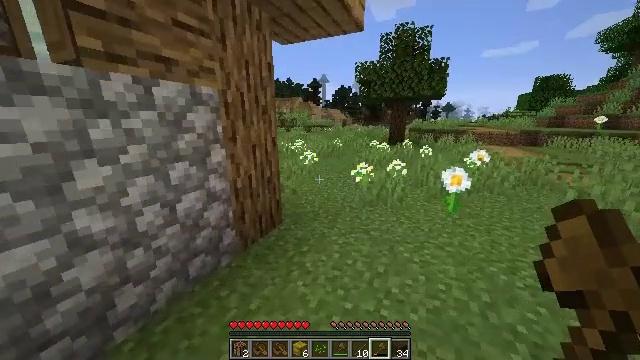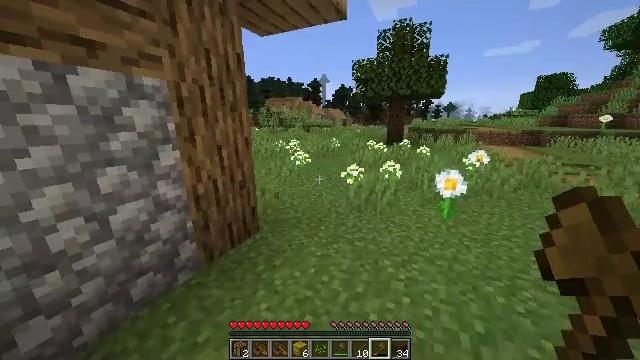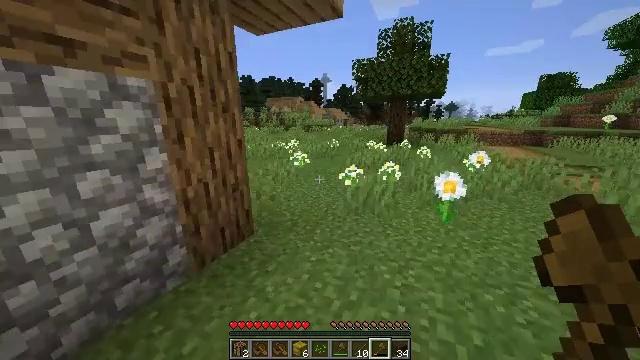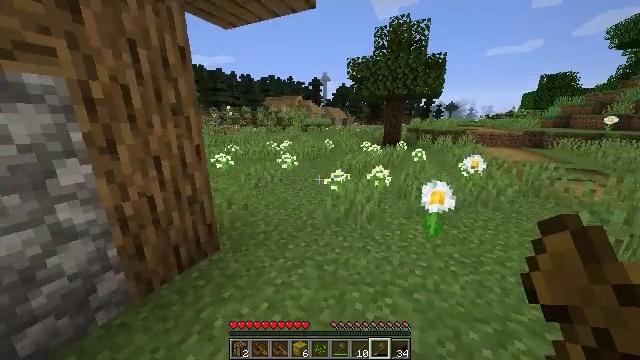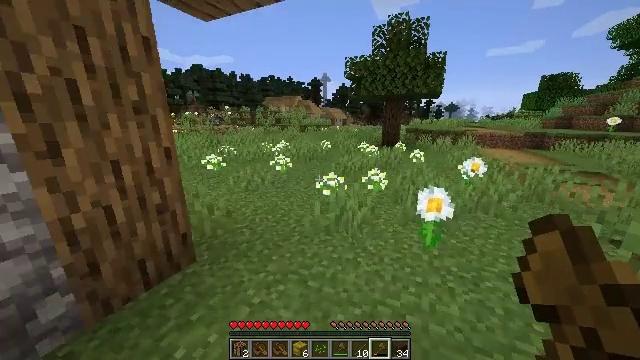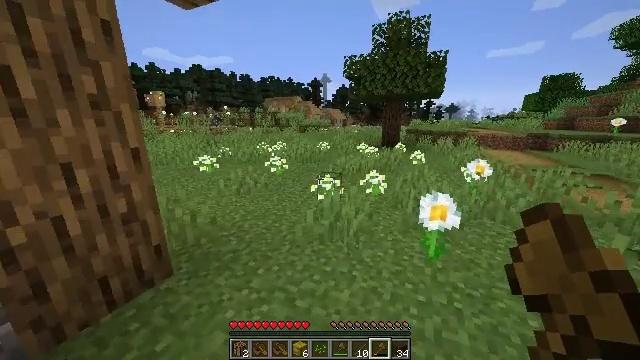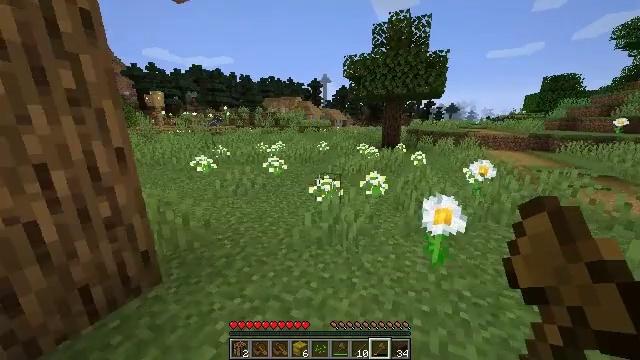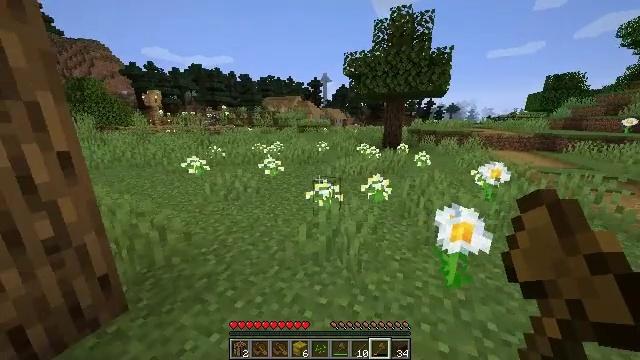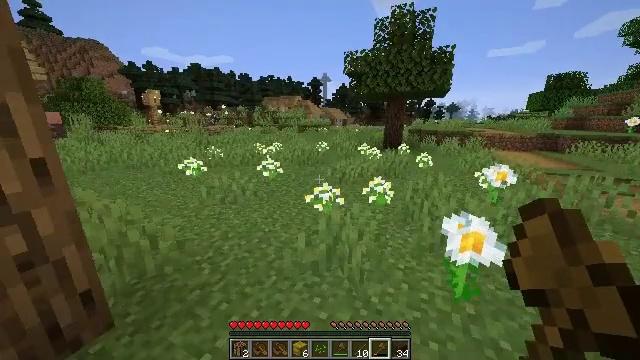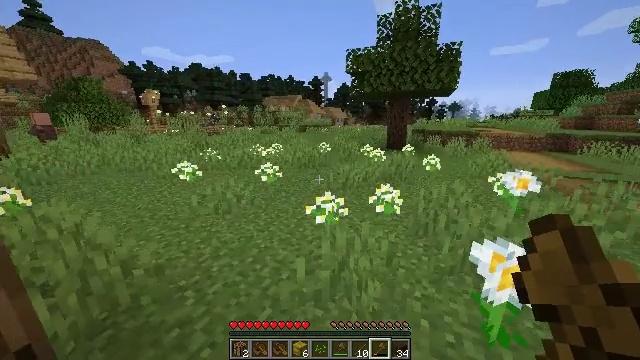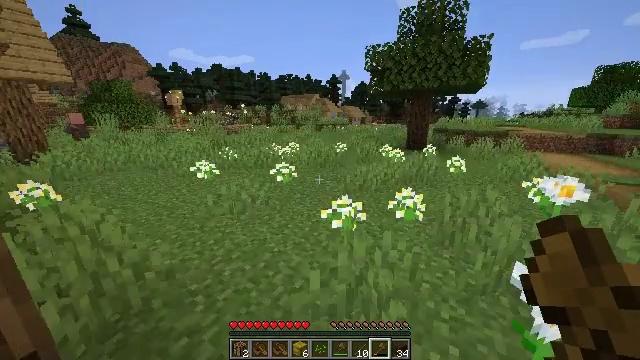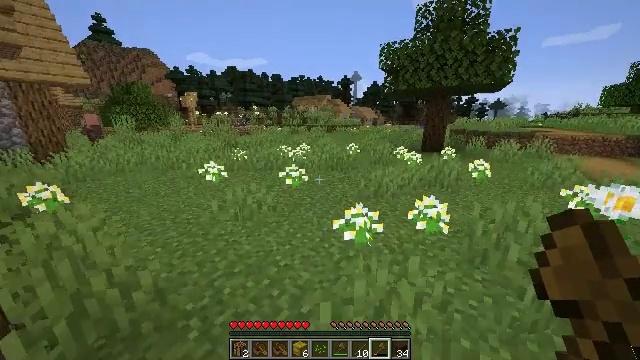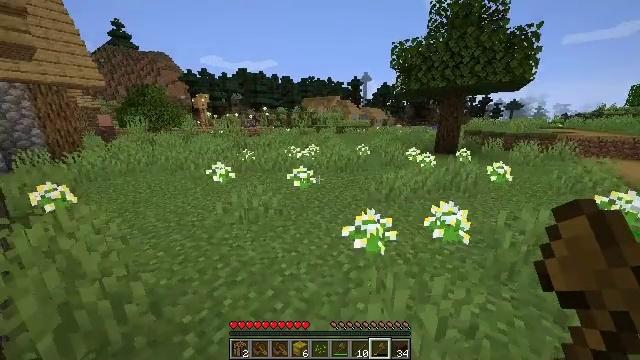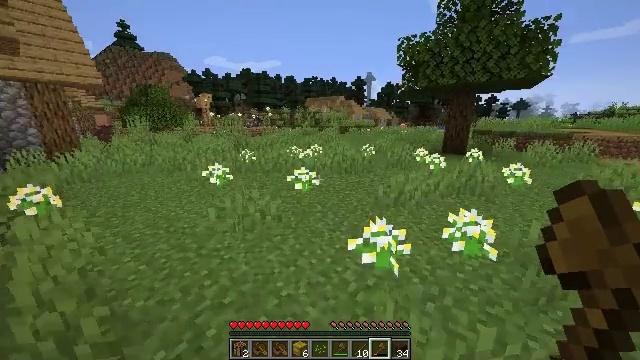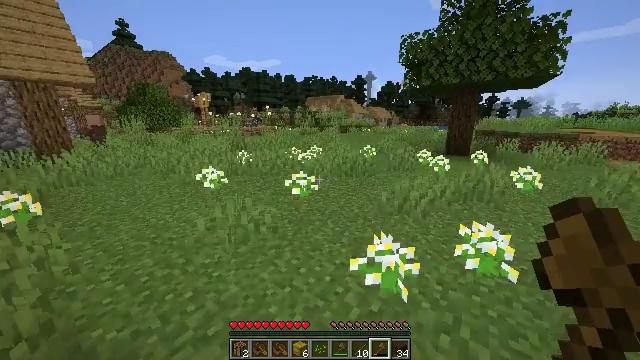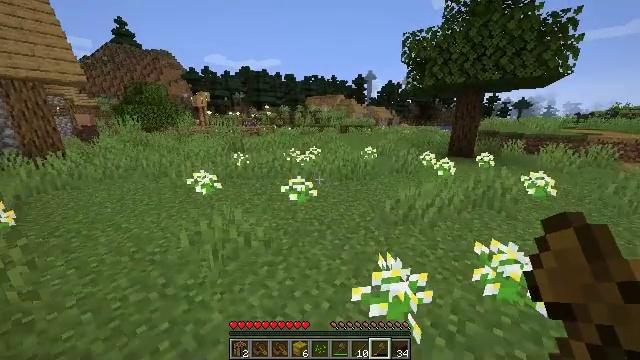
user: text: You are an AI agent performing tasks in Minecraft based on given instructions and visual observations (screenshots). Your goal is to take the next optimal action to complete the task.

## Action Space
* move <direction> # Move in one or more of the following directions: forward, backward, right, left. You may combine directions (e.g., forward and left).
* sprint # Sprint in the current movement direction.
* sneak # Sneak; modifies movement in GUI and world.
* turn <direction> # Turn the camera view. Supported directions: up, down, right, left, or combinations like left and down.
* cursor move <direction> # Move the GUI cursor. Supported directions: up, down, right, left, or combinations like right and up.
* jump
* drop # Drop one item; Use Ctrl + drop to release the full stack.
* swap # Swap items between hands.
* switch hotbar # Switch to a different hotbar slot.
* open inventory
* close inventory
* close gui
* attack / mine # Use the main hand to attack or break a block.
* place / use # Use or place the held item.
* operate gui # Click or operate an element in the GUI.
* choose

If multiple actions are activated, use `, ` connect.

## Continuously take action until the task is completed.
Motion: motion action
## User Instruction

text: Break the white bed to relocate it.
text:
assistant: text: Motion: move forward and move right
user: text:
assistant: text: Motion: move forward and move right
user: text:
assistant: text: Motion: move forward and move right
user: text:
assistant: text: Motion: move forward
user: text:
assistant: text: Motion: move forward
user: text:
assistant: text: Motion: move forward
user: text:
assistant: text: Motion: move forward
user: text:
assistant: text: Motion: move forward
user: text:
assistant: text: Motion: move forward
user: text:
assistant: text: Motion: move forward, turn left
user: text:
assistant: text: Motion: move forward, turn left
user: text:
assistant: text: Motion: move forward, turn left
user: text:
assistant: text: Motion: move forward
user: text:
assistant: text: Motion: move forward
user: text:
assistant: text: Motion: move forward
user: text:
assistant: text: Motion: move forward
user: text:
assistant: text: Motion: move forward
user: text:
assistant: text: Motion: move forward
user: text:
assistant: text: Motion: move forward
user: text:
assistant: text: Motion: move forward
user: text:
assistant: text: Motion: move forward
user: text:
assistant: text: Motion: move forward
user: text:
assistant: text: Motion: move forward
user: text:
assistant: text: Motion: move forward
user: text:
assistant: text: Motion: move forward
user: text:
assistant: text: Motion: move forward
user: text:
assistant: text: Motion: move forward
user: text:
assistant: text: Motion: move forward
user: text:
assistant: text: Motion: move forward
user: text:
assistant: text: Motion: move forward